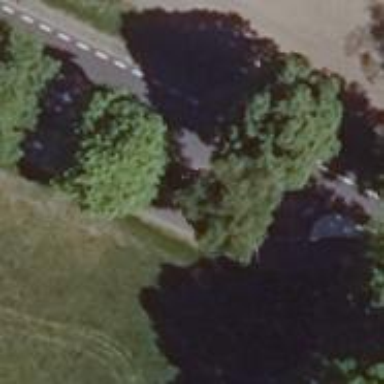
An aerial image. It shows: Row of broadleaved trees.